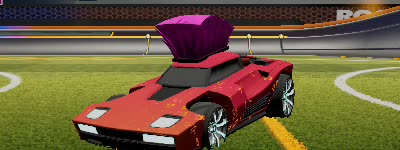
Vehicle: breakout